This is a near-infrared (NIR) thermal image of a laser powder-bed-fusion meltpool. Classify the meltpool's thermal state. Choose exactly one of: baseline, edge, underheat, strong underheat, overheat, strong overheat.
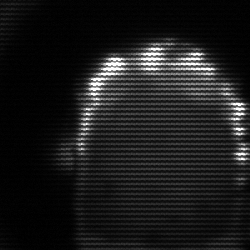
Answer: baseline